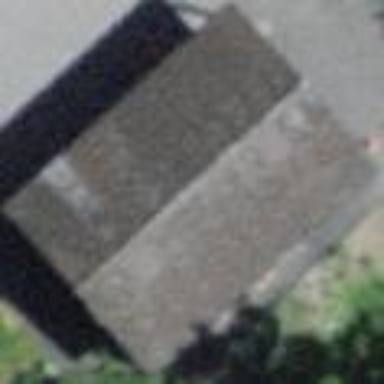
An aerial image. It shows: Garage building.